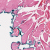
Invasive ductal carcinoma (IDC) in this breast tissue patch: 0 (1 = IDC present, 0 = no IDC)